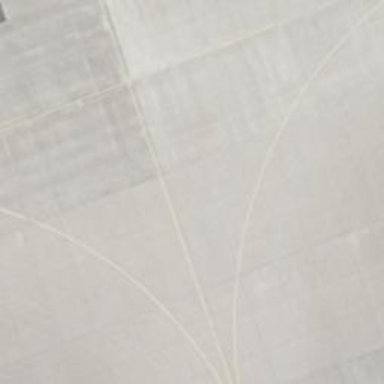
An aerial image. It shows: Concrete taxiway at the airport.